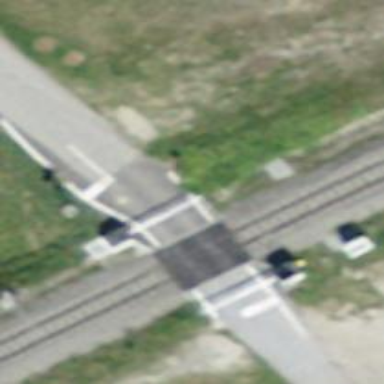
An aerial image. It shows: Level crossing along the railway.